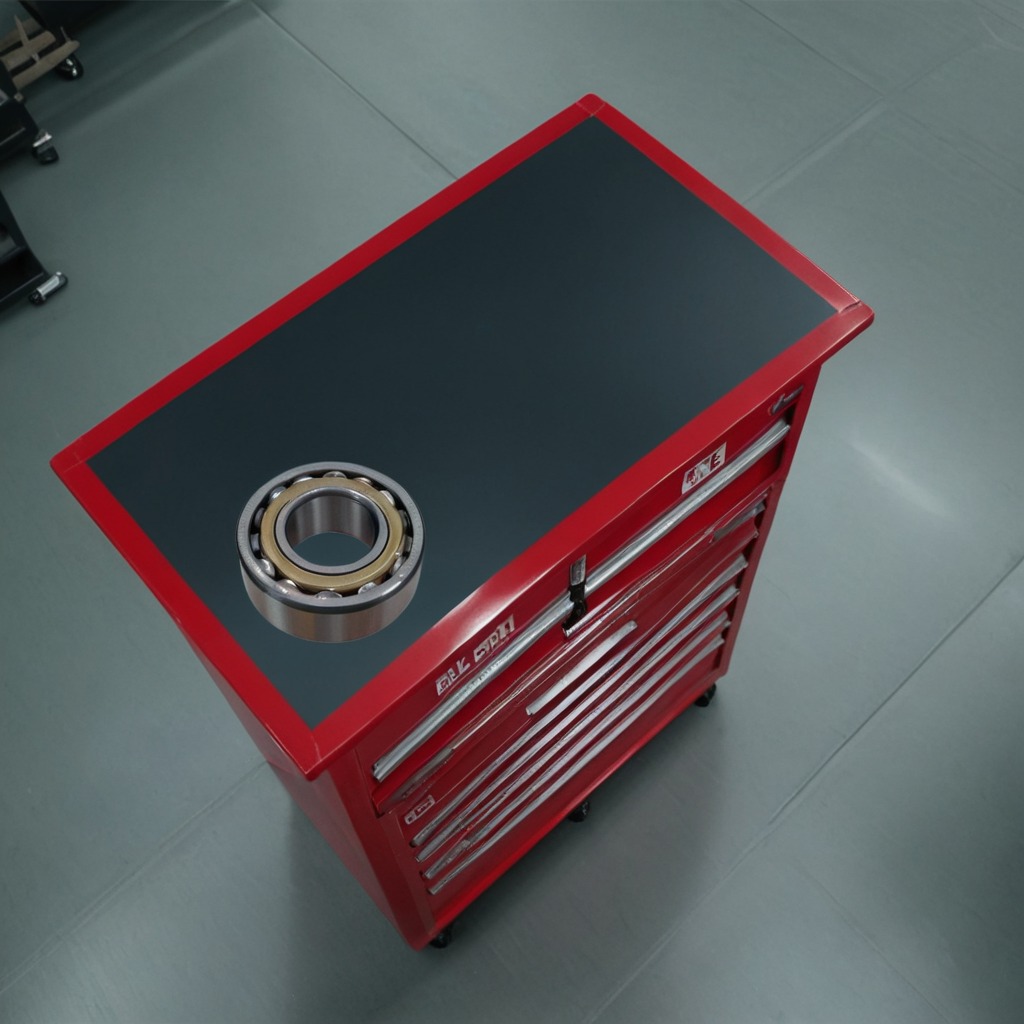
A metal ball bearing is lying on a toolbox surface in an airplane hangar workshop.